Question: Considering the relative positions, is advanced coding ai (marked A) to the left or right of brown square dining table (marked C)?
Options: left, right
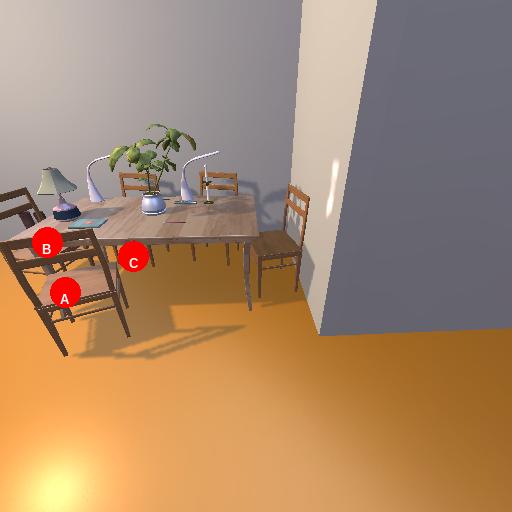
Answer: left